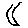
Label: moon